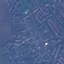
Label: Residential